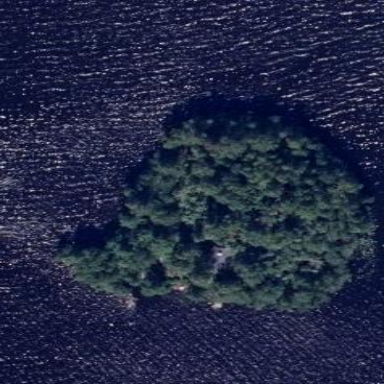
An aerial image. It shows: Islet surrounded by woodland.